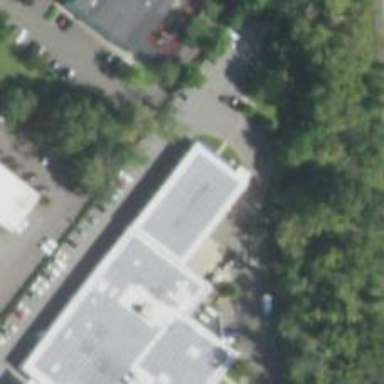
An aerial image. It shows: Healthcare clinic.